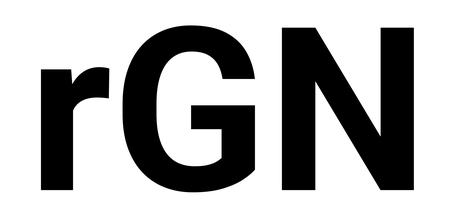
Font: Roboto_Bold